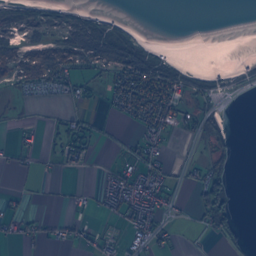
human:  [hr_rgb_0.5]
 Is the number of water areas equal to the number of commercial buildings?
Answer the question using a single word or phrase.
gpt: no

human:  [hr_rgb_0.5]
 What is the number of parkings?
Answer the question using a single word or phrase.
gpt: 19

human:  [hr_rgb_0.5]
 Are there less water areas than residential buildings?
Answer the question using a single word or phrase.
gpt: yes

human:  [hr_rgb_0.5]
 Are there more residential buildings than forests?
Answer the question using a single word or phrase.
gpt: yes

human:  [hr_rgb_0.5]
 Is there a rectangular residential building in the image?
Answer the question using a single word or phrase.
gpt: yes

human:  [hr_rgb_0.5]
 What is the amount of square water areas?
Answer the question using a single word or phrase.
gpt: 7

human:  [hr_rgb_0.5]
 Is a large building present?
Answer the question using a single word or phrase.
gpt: no

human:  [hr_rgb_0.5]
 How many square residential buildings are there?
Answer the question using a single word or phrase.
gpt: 0

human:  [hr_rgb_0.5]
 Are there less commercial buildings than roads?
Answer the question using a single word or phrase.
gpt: yes

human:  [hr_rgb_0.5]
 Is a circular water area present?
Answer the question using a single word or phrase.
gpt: yes

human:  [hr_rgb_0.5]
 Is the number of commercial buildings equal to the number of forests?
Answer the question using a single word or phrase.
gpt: no

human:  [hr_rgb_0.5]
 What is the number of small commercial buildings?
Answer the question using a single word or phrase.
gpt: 11

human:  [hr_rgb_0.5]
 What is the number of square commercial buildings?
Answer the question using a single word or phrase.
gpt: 0

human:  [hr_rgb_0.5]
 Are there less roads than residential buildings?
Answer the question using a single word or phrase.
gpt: yes

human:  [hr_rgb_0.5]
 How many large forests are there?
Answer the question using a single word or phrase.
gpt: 4

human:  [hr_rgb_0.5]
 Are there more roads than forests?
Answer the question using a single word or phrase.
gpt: yes

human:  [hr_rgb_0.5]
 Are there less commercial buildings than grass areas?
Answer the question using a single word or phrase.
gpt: yes

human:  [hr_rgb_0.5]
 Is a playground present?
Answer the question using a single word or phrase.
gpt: yes

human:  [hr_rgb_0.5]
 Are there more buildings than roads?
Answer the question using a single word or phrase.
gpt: yes

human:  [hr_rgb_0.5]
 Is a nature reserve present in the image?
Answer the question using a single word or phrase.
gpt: yes

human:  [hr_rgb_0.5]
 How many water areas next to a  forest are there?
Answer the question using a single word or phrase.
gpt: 31

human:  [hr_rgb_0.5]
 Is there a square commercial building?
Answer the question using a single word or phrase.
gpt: no

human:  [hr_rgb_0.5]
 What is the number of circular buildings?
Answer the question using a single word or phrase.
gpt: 0

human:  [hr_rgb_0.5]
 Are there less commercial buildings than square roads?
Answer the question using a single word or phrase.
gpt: no

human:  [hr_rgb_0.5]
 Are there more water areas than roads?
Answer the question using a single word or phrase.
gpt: no

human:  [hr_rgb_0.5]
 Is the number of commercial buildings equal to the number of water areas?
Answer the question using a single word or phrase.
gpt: no

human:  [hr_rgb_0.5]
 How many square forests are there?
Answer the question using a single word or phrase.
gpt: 1

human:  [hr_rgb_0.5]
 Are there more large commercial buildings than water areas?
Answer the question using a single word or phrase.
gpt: no

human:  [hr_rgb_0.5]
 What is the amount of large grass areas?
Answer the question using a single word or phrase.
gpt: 64

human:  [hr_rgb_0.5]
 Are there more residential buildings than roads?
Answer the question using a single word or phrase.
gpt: yes

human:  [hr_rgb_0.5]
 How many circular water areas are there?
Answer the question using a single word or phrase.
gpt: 7

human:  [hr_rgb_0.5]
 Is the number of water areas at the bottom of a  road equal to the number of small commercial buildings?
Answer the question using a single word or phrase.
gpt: no

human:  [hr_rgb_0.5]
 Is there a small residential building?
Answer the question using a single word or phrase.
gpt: yes

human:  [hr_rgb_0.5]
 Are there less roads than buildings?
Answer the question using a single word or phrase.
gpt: yes

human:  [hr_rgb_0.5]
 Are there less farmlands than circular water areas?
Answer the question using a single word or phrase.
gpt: no

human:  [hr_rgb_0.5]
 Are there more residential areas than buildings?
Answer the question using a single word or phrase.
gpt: no